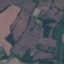
Label: Pasture